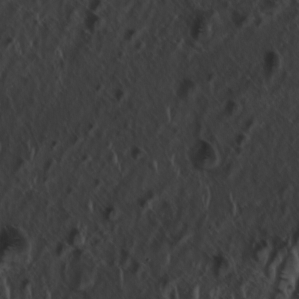
Label: non_frost